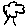
Label: tree